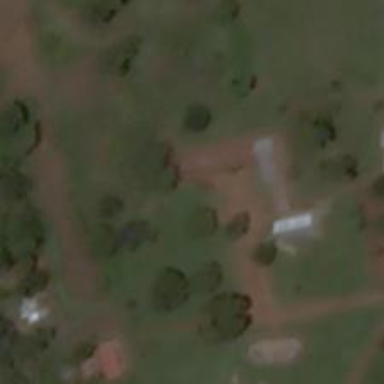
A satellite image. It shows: School.